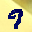
Label: 9